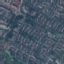
Land use / land cover: Residential